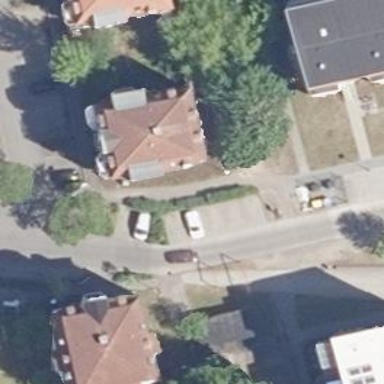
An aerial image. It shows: Residential road made of concrete plates.